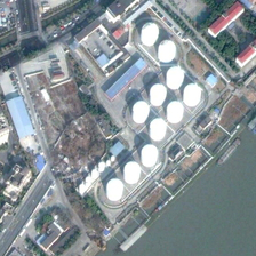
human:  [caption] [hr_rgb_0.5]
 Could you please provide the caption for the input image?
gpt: Several ships were moored by the sea.

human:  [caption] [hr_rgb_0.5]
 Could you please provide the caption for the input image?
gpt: Several boats stopped at the seaside.

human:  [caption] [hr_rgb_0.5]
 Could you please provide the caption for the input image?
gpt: Several ships stopped at the seaside.

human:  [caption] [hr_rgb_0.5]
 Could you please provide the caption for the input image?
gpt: Many ships are moored by the sea.

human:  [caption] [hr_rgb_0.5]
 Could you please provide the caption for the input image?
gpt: There are several ships moored by the sea.